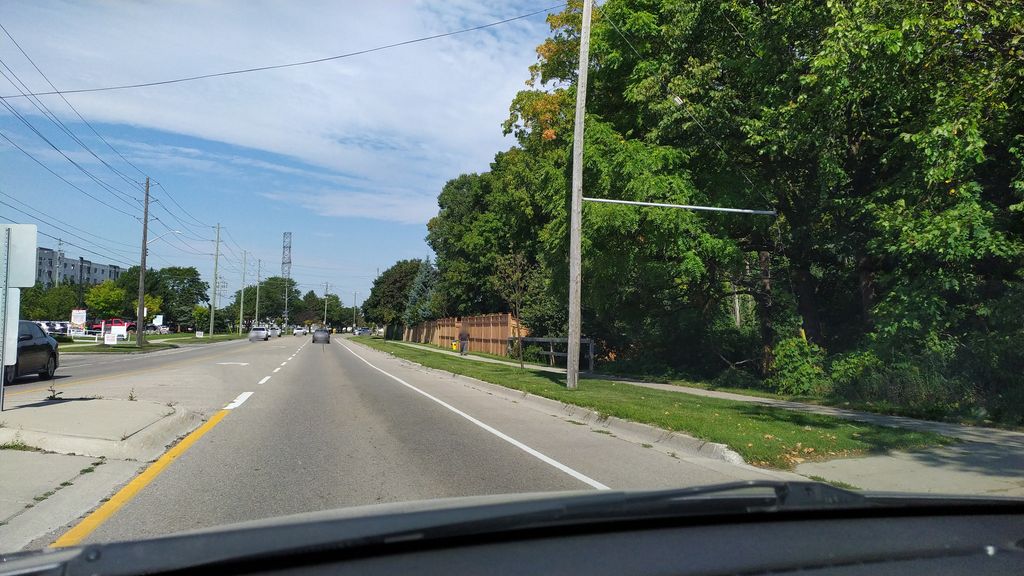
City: kitchener-waterloo